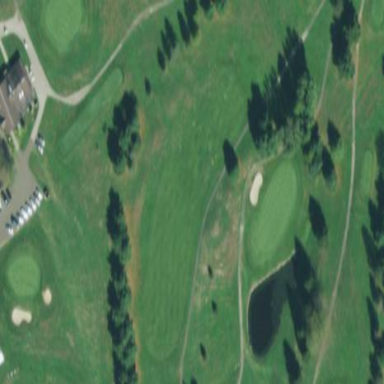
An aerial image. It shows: Golf fairway surrounded by grass.